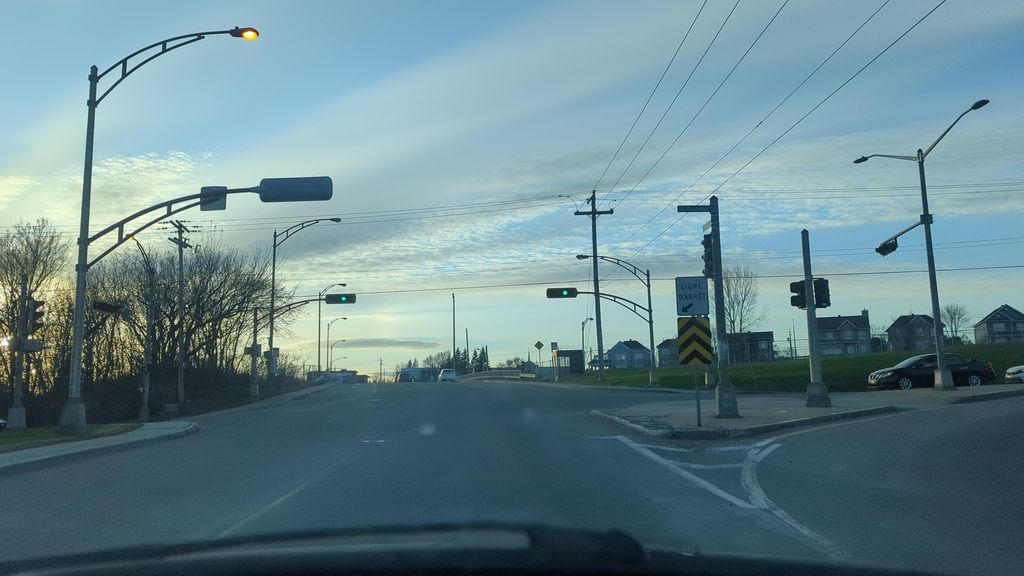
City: quebec_city